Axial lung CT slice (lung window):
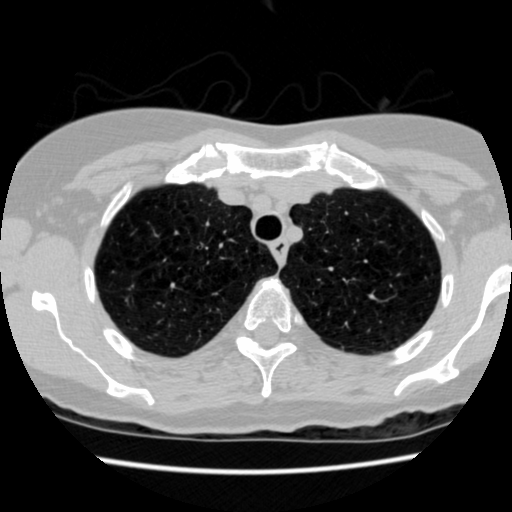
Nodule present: no